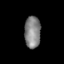
Tissue: skin
Cell type: Epithelial cells
Senescence score: 0.892
Nuclear area (px): 506
Mean DAPI intensity: 130.095